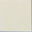
Piece: xx